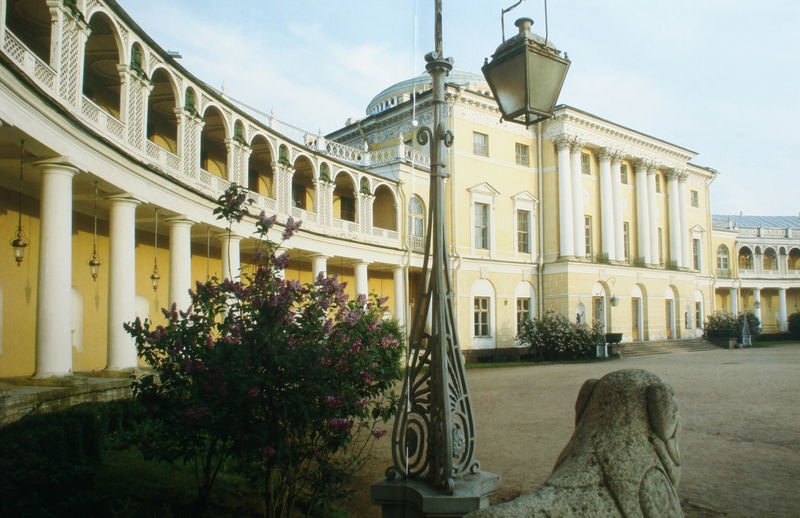
Titel: Schloss Pawlowsk, Hauptgebäude
Künstler: Charles Cameron
Standort: St. Petersburg
Institution: Schloss Pawlowsk
Schlagwörter: blau, blätter, flügel, himmel, schatten, weiß, gelb, grün, blumen, fenster, geschwungen, hell, lampe, lampen, laterne, laternen, licht, stützen, säule, säulen, terasse, blüten, gebäude, haus, park, rosen, schloss, wiese, architektur, barock, stein, weit, strauch, busch, büsche, gitter, sonne, sträucher, figur, leuchte, pflanze, pflanzen, england, rosa, oval, rund, garten, skulptur, balkon, ansicht, bogen, fassade, italien, türen, russland, giebel, sprossenfenster, lila, violett, hof, platz, rundbogen, kuppel, promenade, treppe, treppen, jugendstil, seitenansicht, stufen, flieder, galerie, logen, foto, fotografie, photographie, bögen, blüht, eingang, gang, arkade, innenhof, loggia, umgang, offen, sprossen, palast, balustrade, geld, gebogen, arkaden, kapitelle, photo, halbrund, fries, dreiecksgiebel, portal, schlussstein, villa, doppelsäulen, laibung, risalit, residenz, altan, einfahrt, löwe, löwenfigur, pavillon, museum, dresden, korinthisch, fotographie, pavillion, stockwerke, hasu, hau, säulengang, lisenen, hoffassade, kollonaden, haupteingang, mittelrisalit, kolossalordnung, zweigeschossig, arkadengang, flügelanlage, schlossanlage, säulengalerie, versaille, vorplatz, rotunde, rundbau, rundgang, aedicula, kolonnaden, kolossal, kolonaden, tambour, vordereingang, klassizimus, teppe, gartenansicht, kaskade, zwillingssäulen, gebl, peterhof, steinfigur, plaz, bogenlampe, gartenfront, herrschaftsgebäude, panoramabild, pavlovsk, säulenwand, vfgrghn, pjoto